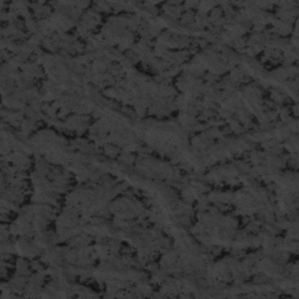
Label: frost